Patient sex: M
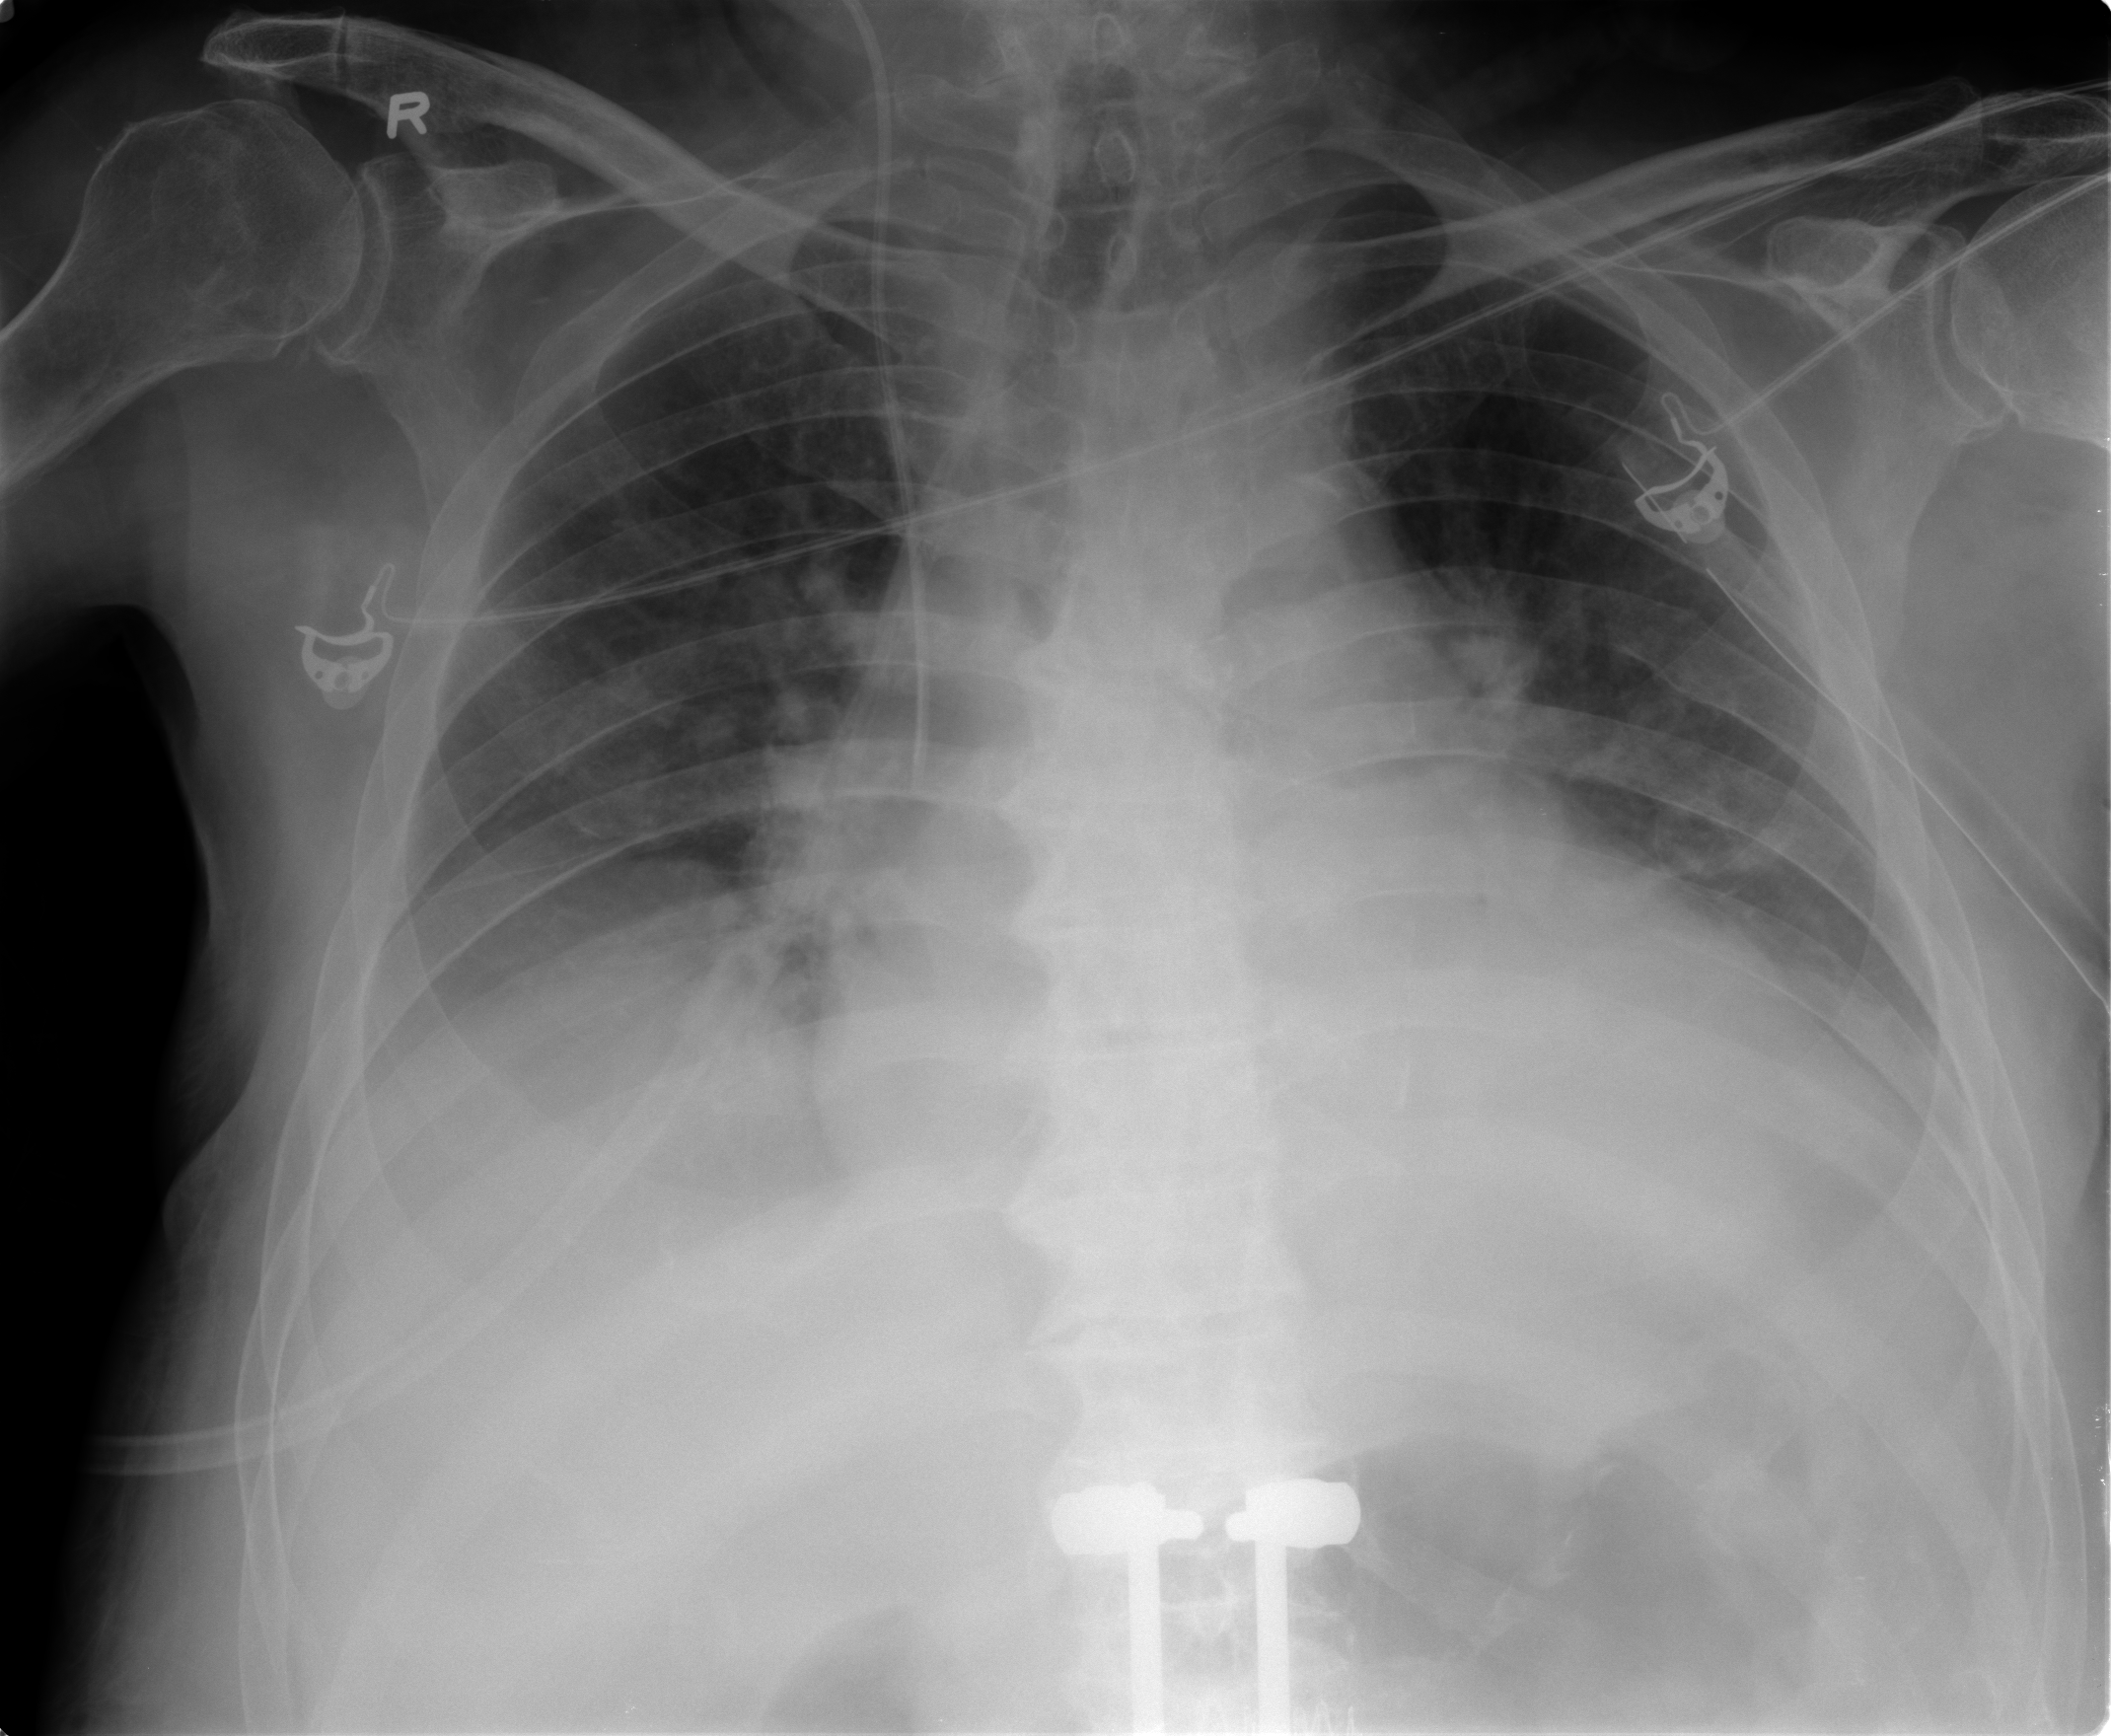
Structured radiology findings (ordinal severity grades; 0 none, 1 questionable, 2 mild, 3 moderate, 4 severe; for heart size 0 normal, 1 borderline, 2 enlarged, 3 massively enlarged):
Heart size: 2
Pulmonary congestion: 0
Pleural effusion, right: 1
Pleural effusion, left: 0
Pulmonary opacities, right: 0
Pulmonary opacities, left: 0
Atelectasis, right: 0
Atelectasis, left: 0